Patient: sex M, age 60
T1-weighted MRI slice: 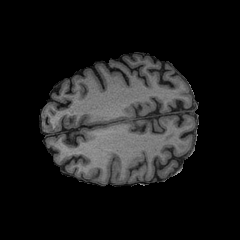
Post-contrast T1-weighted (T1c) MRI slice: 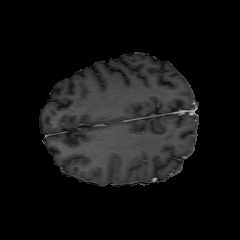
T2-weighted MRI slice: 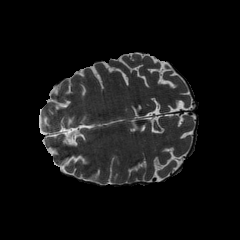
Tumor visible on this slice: no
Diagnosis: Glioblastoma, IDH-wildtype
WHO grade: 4